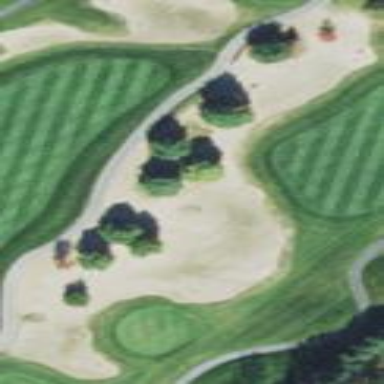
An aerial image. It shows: Golf bunker filled with sandy terrain.